Field crop: tomato
Growth stage: 2
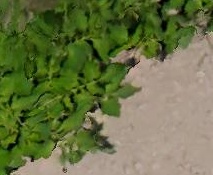
Species: tomato